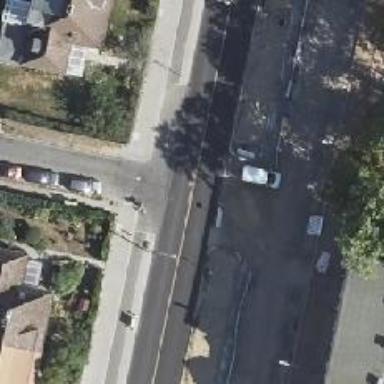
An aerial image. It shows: Secondary road with asphalt surface.